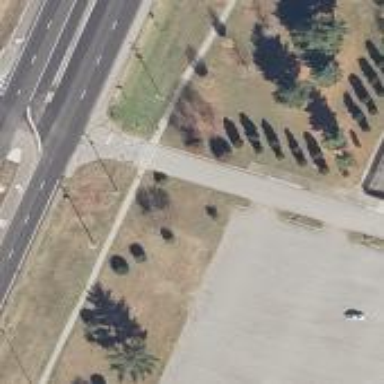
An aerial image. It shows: Excellent grade1 footway crossing with zebra pattern.